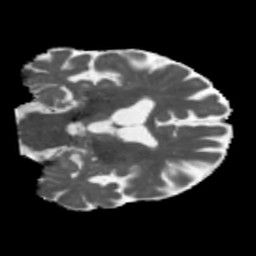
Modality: MD
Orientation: coronal
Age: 68
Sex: male
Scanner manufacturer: siemens
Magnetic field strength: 3 T
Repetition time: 5.47 s
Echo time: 0.0854 s